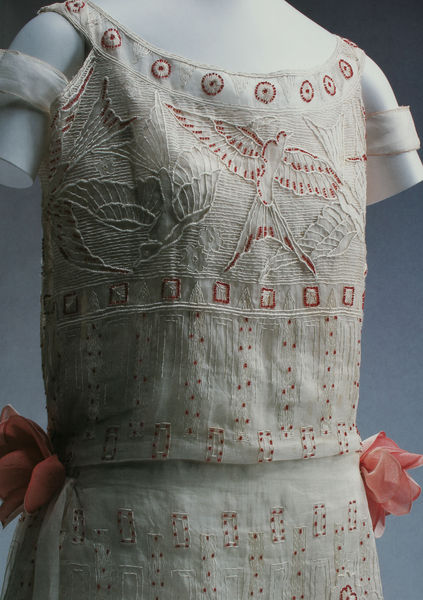
Titel: Tageskleid (Ausschnitt)
Künstler: Paul Poiret
Standort: Kyoto (Japan)
Institution: Kyoto Costume Institute
Schlagwörter: blau, vogel, weiß, blumen, kleid, rose, rosen, rot, mode, muster, ornament, rock, bluse, ärmel, stickerei, rosa, falte, druck, puppe, quadrate, oberteil, gehäkelt, musselin